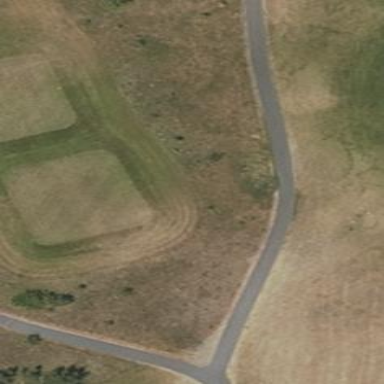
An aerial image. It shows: Golf tee.